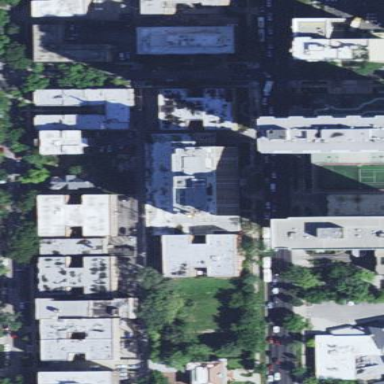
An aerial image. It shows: Image showing building with apartments.